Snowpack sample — Buffalo Mountain, Silverthorne, Colorado, USA (2/22/26, 2:02 PM MST)
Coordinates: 39.622, -106.113
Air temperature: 33 °F
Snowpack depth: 63 cm
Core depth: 50 cm
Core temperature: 28.4 °F
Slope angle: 11°, slope face: 116°
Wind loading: low
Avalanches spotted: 0
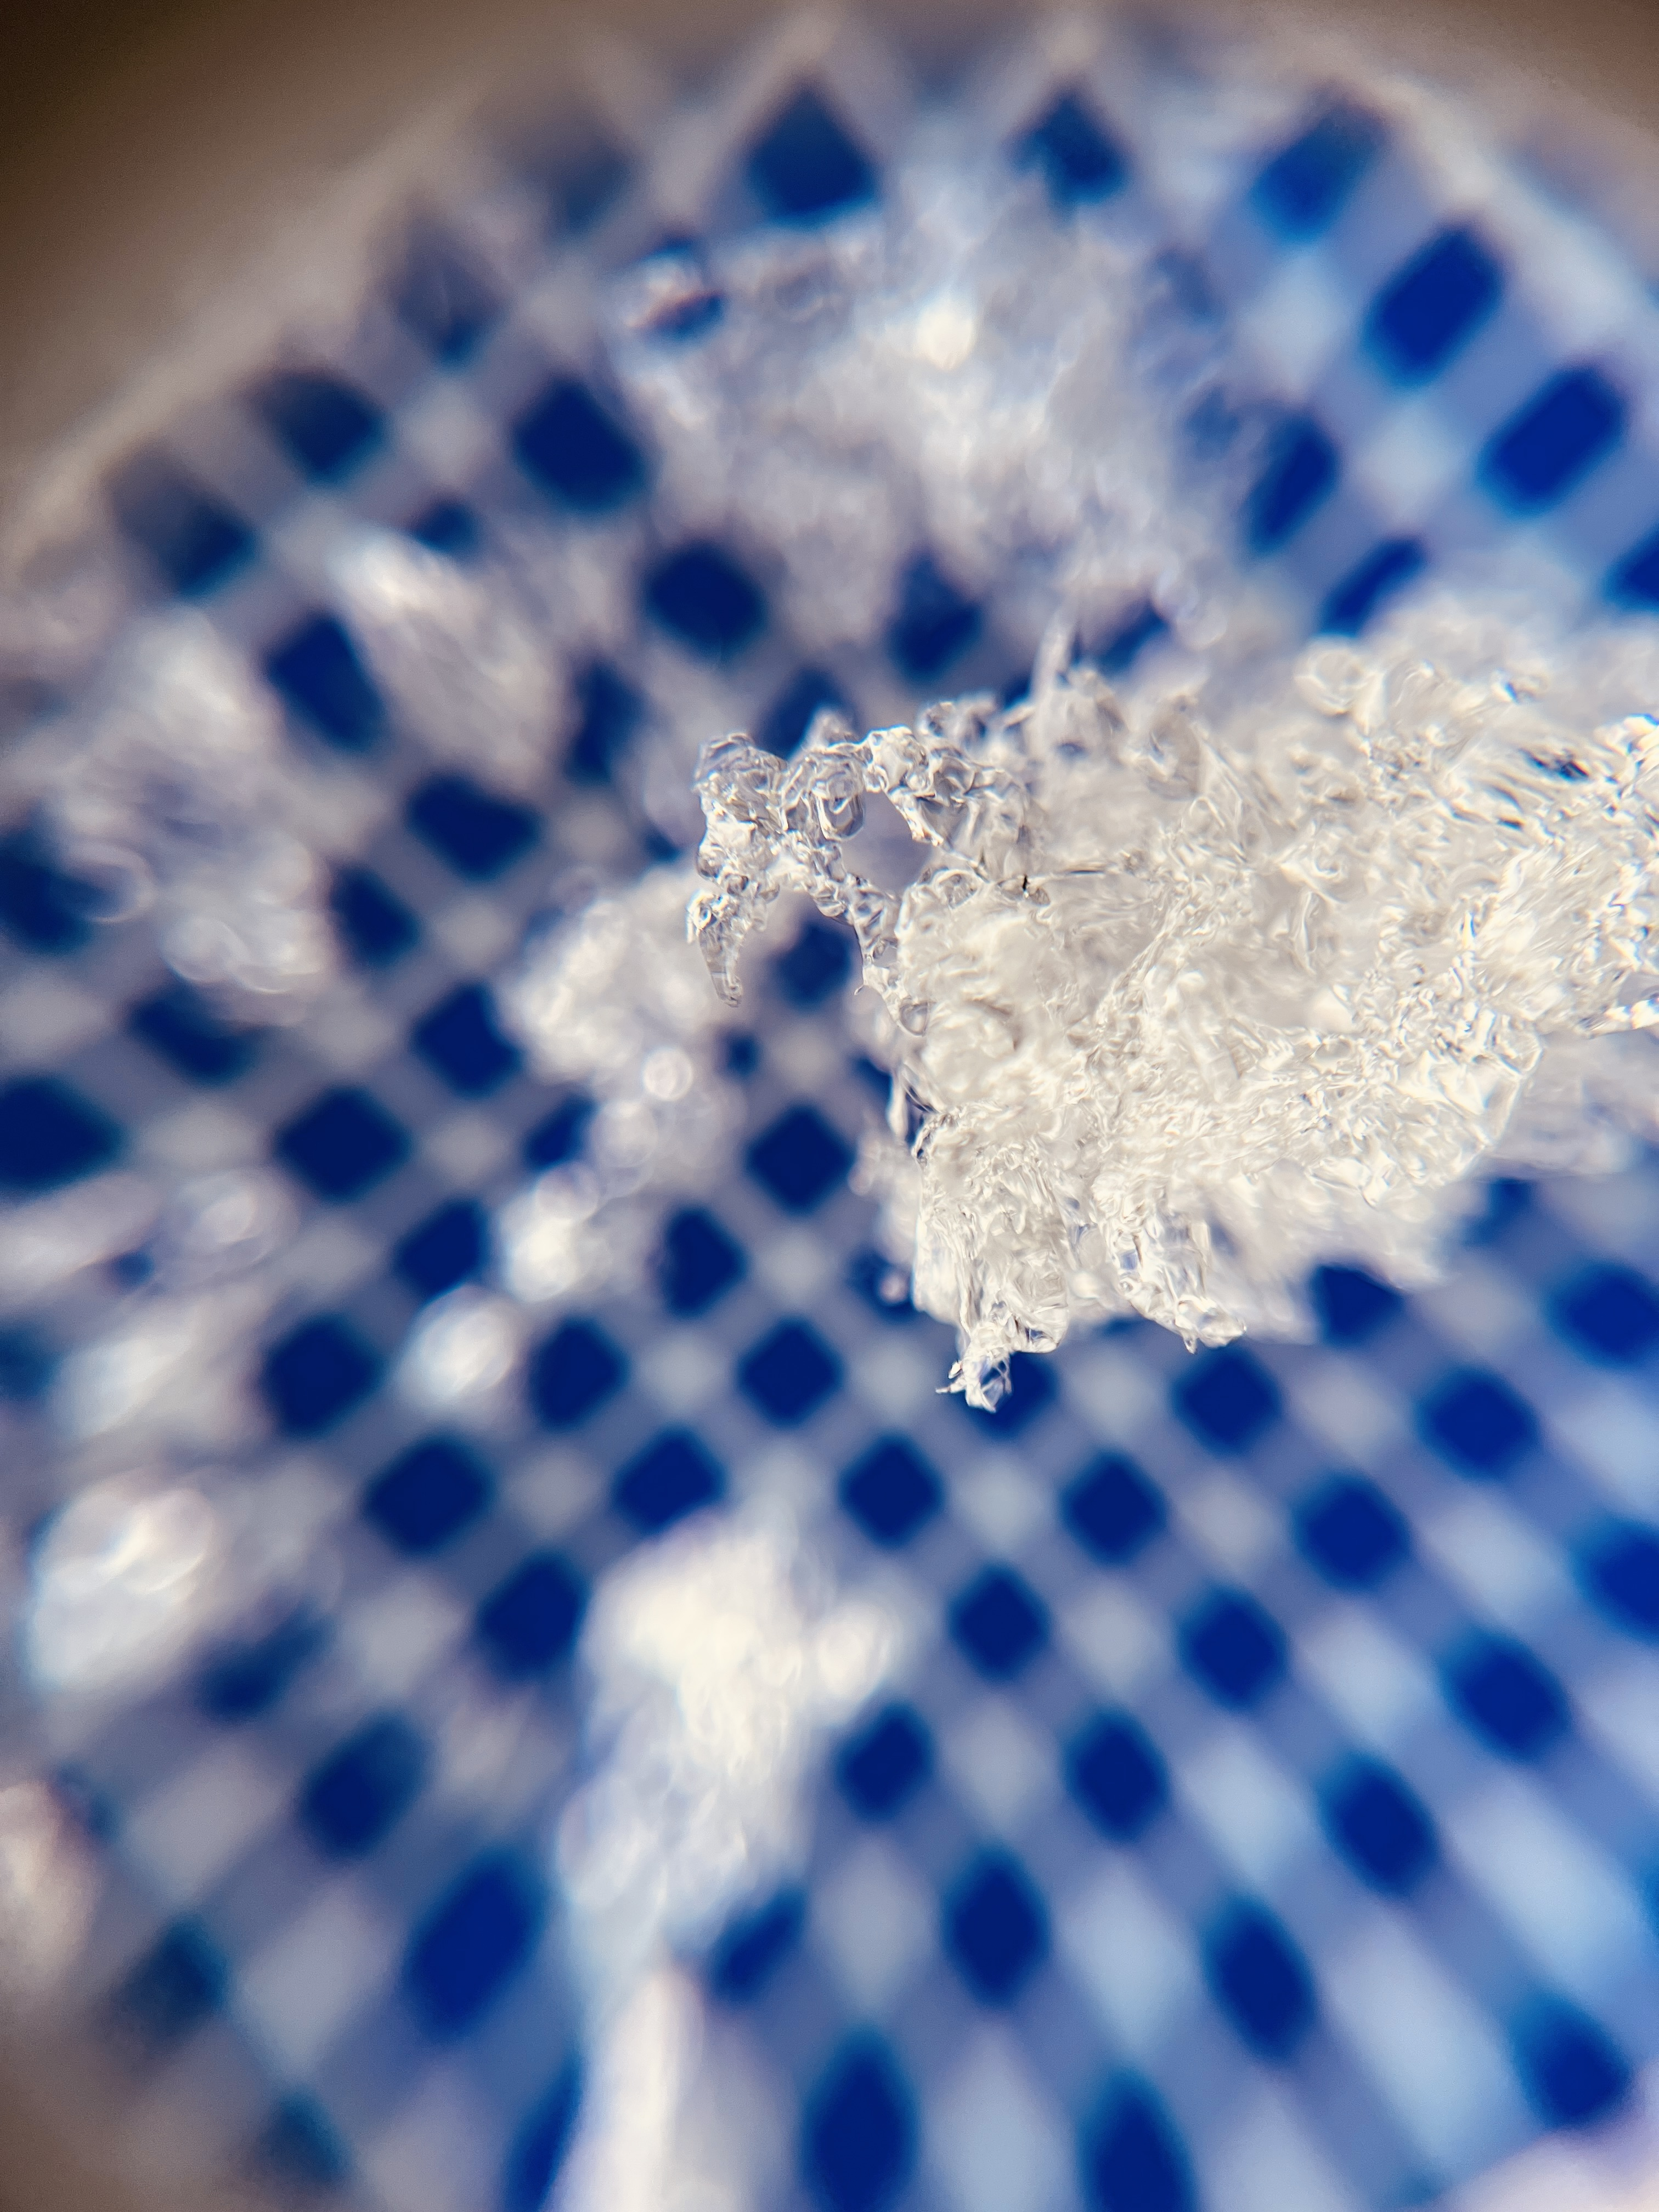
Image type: magnified_profile
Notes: In a firebreak similar to site 1, minimal wind loading with no spotted avalanches (not many faces in view though)